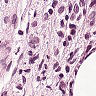
Metastatic tissue present: yes